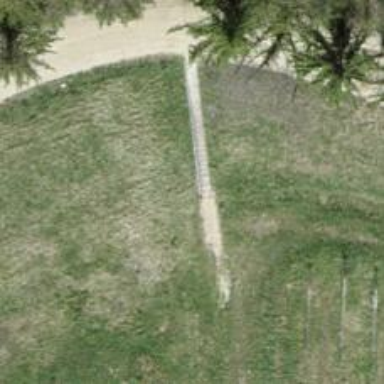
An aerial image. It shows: Road with steps.